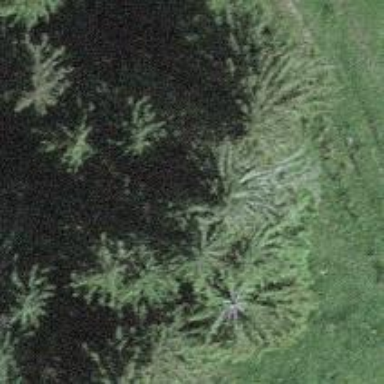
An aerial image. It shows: Agricultural area characterized by evergreen needle-leaved trees.